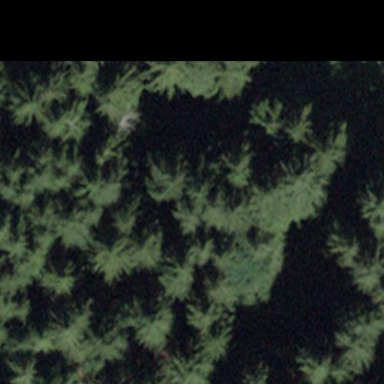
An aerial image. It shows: Forest area dominated by needle-leaved trees.